Interaction volume radius: 10 \u00c5
Interaction volume height: 10 \u00c5
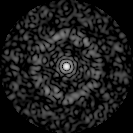
Disorder parameter: 0.8341